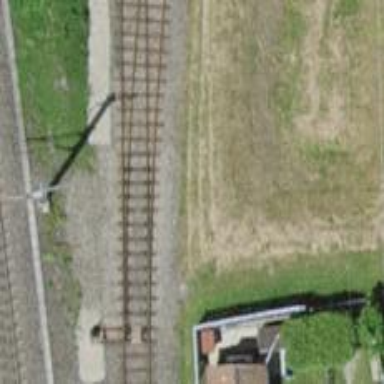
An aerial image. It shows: Railway switch.